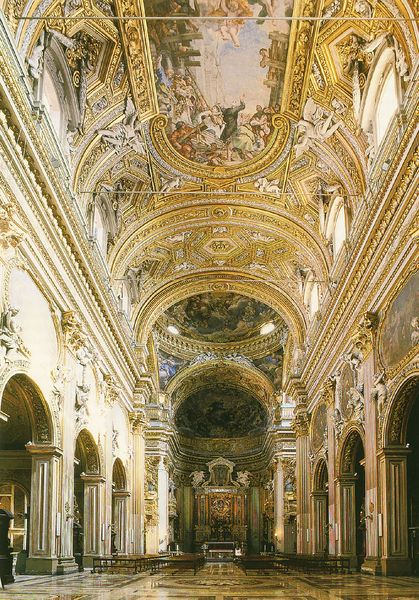
Titel: Santa Maria in Vallicella (Chiesa Nuova)
Künstler: Matteo da Castello
Standort: Rom (EU - I - Latium)
Schlagwörter: fenster, licht, marmor, säulen, gebäude, architektur, barock, kirche, gold, innen, renaissance, saal, gewölbe, palast, altar, bänke, kathedrale, rom, orgel, fresken, fresko, prunk, travee, sälen, deckengewölbe, struck, bildmalerei